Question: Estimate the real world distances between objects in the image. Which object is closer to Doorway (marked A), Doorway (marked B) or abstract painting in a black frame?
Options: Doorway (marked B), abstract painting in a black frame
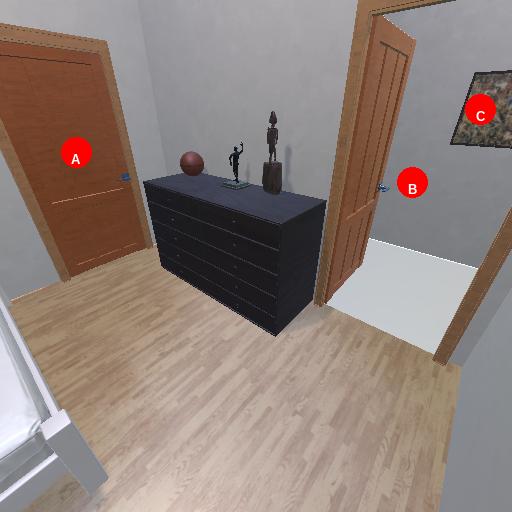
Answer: Doorway (marked B)